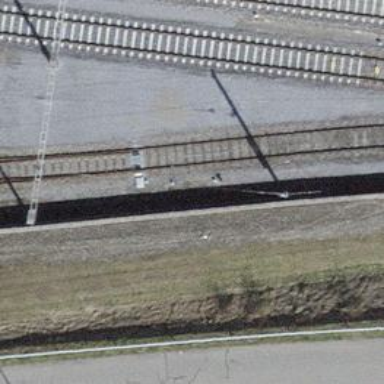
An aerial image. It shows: Railway switch.